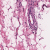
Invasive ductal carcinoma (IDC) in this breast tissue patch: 1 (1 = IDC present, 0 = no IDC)